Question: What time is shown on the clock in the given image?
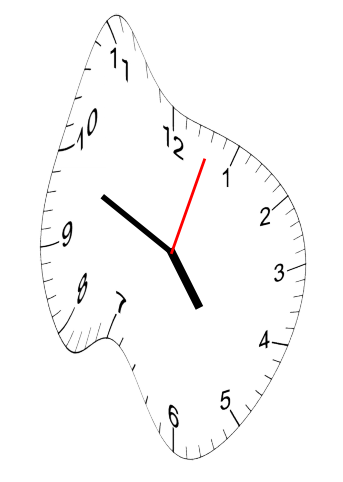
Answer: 04:49:03